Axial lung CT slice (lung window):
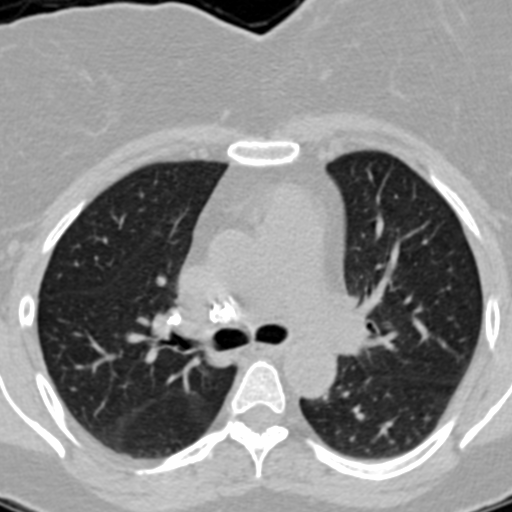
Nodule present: no